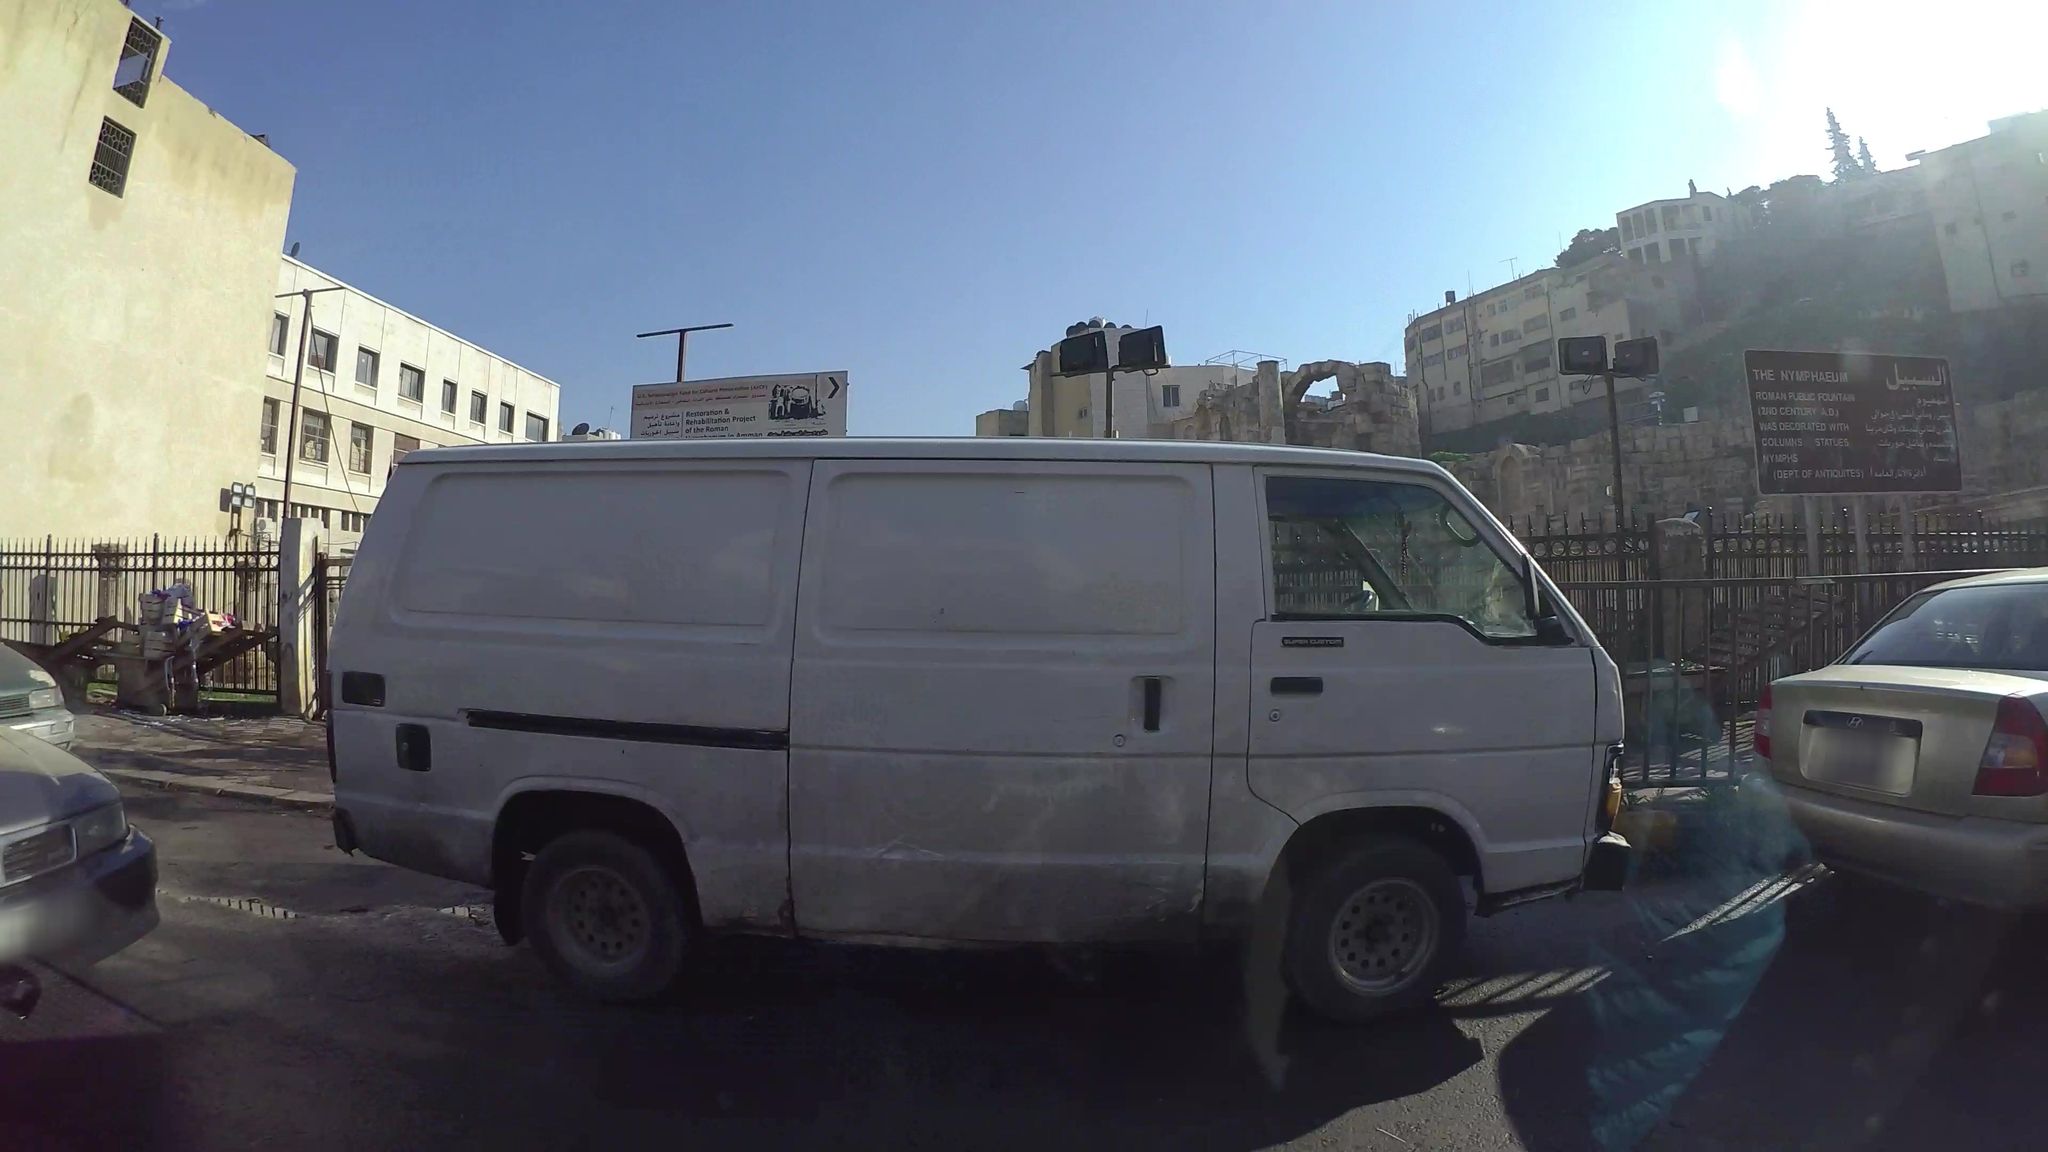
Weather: snowy
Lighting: day
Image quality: good
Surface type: walking surface
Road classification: primary_link, secondary
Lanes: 2
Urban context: urban centre
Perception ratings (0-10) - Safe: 5.73, Lively: 1.59, Beautiful: 1.15, Boring: 9.43, Depressing: 8.72, Wealthy: 8.1